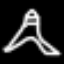
Label: The Eiffel Tower